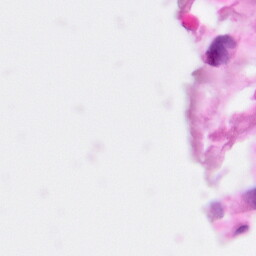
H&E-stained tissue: Pancreatic